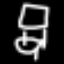
Label: chair